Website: macys
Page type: billing-address
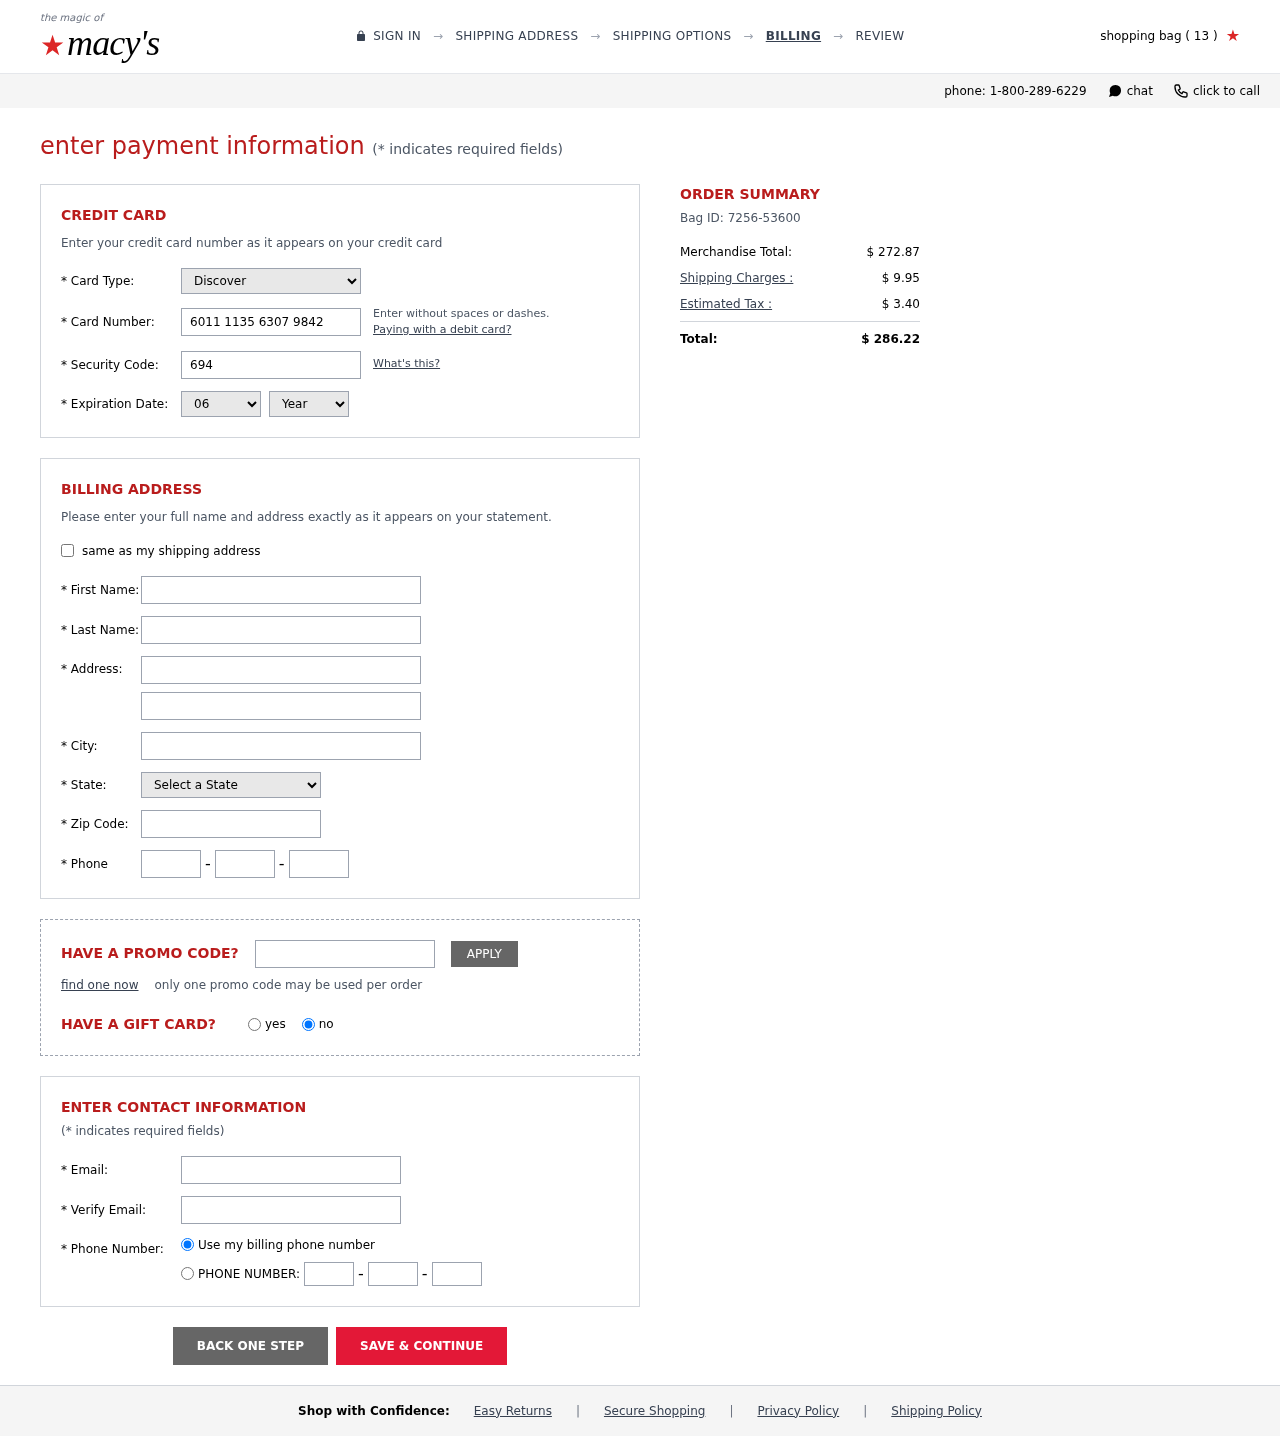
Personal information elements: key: PII_CARD_CVV
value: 694
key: PII_CARD_EXPIRY_MONTH
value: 06
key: PII_CARD_EXPIRY_YEAR
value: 30
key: PII_CARD_NUMBER
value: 6011 1135 6307 9842
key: PII_CARD_TYPE
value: Discover
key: PII_CITY
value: North Lindsay
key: PII_EMAIL
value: ricky.ruiz@yahoo.com
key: PII_FIRSTNAME
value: Ricky
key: PII_LASTNAME
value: Ruiz
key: PII_PHONE_AREA
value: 975
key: PII_PHONE_PREFIX
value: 985
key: PII_PHONE_SUFFIX
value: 8828
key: PII_POSTCODE
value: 52598
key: PII_STATE_ABBR
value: HI
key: PII_STREET
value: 76643 Andrea Prairie Apt. 213
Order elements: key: ORDER_NUM_ITEMS
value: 13
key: ORDER_ID
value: Bag ID: 7256-53600
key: ORDER_SUBTOTAL
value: $ 272.87
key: ORDER_SHIPPING_COST
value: $ 9.95
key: ORDER_TAX
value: $ 3.40
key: ORDER_TOTAL
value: $ 286.22